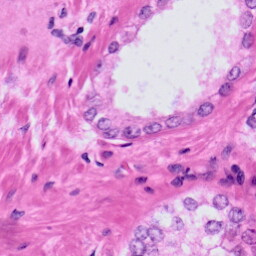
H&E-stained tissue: Prostate